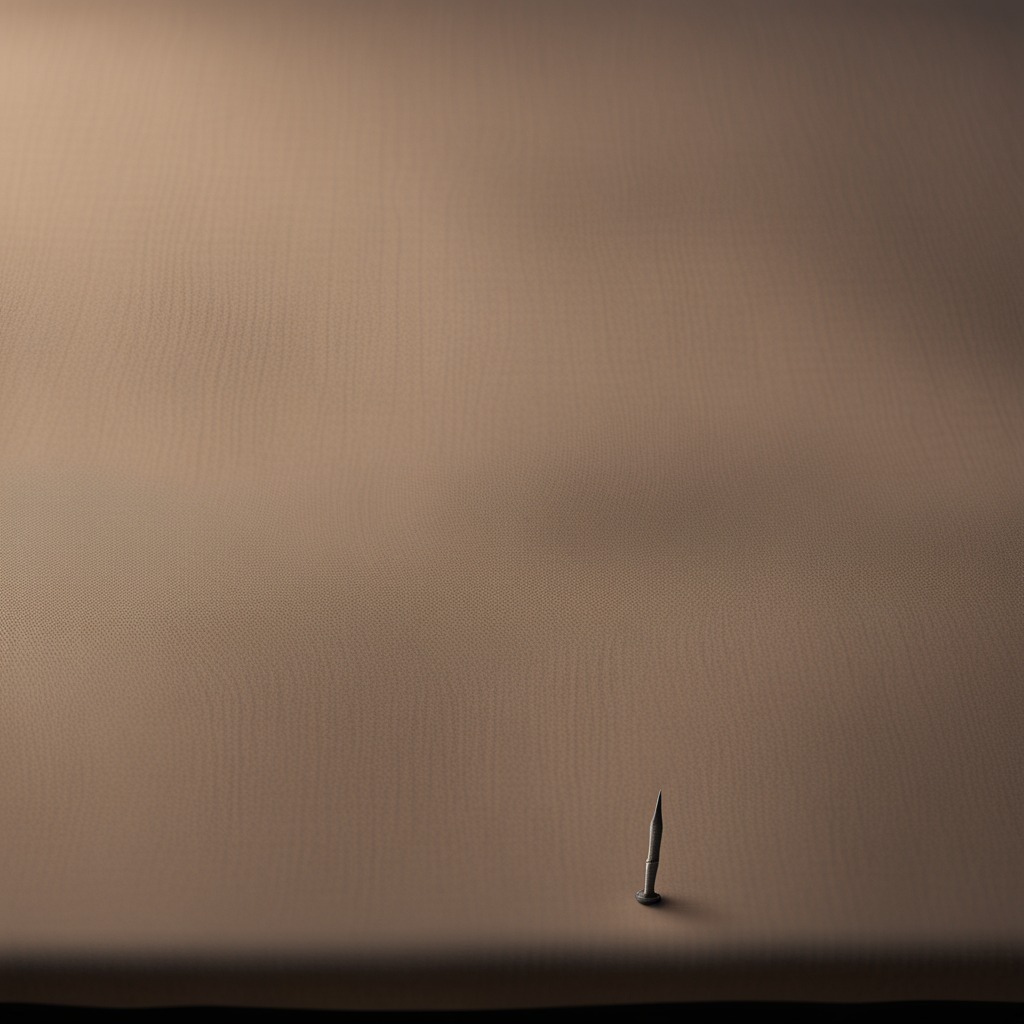
A iron nail is lying on the wooden table.